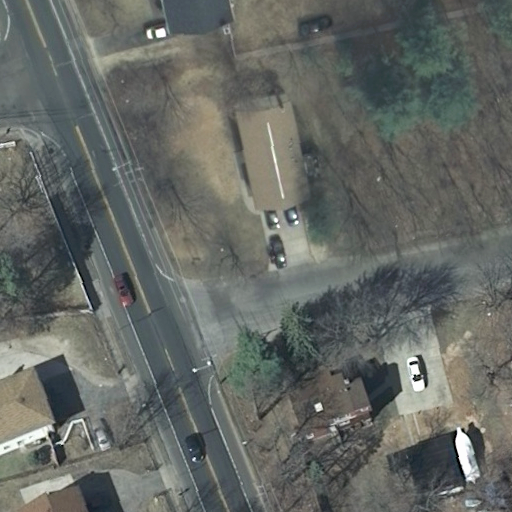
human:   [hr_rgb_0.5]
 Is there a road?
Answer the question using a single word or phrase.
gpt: yes

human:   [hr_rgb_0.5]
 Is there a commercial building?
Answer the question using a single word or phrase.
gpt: no

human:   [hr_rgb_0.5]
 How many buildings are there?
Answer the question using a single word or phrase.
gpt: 6

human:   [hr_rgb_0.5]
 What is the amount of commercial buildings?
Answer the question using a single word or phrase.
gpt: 0

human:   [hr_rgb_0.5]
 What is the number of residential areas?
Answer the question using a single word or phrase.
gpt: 1

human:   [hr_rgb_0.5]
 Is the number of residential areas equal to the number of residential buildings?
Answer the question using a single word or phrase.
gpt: no

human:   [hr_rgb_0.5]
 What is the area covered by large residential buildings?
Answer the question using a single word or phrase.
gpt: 0m2

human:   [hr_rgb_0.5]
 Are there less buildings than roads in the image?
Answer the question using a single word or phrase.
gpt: no

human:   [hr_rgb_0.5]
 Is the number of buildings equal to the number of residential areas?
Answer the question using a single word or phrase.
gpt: no

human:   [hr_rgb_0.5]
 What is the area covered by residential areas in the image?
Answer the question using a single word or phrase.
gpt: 10611m2

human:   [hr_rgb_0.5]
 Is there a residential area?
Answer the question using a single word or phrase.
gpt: yes

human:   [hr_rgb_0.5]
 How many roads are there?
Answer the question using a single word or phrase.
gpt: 3

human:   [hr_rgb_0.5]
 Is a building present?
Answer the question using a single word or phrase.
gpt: yes

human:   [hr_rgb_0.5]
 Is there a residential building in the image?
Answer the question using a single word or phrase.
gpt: yes

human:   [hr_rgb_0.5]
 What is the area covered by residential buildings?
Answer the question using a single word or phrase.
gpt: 870m2

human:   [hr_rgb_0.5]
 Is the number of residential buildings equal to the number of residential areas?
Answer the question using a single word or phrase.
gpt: no

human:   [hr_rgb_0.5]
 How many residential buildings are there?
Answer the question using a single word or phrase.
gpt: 5

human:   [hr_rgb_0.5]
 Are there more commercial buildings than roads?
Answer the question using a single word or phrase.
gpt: no

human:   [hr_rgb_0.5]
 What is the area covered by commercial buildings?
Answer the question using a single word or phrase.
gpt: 0m2

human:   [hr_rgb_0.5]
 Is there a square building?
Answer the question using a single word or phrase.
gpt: no

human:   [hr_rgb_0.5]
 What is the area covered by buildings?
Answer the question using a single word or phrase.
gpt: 957m2

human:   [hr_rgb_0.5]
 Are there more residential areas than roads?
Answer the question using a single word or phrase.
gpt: no

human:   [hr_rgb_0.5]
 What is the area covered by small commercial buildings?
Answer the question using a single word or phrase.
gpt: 0m2

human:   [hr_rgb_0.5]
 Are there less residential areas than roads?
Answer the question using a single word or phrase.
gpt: yes

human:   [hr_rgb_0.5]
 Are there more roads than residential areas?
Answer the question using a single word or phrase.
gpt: yes

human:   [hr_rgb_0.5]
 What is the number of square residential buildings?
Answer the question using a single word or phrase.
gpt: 0

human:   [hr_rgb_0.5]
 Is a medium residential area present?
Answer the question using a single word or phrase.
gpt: no

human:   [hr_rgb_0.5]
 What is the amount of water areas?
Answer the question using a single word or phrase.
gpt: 0

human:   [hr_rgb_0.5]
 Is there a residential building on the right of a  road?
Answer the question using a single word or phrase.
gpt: yes

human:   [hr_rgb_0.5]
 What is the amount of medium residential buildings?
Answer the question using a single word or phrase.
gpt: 5

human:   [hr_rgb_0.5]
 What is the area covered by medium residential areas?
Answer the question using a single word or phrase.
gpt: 0m2

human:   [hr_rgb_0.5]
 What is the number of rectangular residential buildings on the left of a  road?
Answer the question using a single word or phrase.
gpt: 4

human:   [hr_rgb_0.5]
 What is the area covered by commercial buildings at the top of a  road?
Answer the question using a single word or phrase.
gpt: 0m2

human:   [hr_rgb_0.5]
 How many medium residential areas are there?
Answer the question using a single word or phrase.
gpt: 0

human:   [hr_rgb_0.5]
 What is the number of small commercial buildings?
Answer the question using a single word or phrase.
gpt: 0

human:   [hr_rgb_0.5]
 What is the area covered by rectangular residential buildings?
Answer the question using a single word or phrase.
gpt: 753m2

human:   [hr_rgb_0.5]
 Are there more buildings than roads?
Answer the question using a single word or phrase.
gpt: yes

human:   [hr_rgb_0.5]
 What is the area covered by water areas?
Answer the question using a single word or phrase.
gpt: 0m2

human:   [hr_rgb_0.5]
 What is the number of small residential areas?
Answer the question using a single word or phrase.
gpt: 0

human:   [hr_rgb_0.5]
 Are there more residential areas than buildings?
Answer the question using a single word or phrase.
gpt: no

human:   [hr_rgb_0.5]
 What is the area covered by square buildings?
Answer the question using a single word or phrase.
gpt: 0m2

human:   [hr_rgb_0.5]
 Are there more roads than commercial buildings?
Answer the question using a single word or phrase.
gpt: yes

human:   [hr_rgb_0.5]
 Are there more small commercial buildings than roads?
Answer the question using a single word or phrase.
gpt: no

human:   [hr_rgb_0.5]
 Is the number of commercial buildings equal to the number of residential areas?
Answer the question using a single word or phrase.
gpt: no

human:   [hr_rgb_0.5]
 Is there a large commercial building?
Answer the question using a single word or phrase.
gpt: no

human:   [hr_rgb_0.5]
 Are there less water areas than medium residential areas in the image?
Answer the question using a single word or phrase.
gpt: no

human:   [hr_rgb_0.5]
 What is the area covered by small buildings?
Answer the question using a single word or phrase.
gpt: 87m2

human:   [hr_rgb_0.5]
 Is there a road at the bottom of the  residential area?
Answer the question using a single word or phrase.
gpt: no

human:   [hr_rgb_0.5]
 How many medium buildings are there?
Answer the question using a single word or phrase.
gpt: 5

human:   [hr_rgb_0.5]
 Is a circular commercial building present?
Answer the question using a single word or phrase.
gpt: no

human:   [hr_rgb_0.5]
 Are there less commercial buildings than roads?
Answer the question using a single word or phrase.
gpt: yes

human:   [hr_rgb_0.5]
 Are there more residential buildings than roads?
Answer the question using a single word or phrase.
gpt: yes

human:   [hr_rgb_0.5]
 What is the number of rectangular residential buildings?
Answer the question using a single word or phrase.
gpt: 4

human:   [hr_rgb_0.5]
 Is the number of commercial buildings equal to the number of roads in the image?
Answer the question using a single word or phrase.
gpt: no

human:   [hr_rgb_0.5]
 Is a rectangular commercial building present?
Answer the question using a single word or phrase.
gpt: no

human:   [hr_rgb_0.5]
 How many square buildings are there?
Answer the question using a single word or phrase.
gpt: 0

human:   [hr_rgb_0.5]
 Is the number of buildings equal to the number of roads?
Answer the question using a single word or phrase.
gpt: no

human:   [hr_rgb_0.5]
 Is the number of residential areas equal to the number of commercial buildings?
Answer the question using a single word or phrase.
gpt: no

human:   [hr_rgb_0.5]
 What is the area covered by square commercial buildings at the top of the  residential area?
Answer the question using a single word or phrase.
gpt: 0m2

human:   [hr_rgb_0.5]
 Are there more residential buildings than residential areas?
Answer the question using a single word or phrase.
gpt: yes

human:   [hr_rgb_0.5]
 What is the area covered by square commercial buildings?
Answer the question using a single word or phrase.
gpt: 0m2

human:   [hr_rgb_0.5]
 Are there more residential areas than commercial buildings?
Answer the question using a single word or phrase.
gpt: yes

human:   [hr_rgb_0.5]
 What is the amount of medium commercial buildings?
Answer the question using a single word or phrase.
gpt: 0

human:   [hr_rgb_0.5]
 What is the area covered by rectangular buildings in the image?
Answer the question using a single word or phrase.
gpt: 841m2